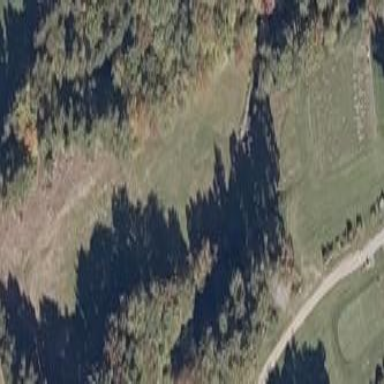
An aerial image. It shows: Grassy area designated for driving range golf.